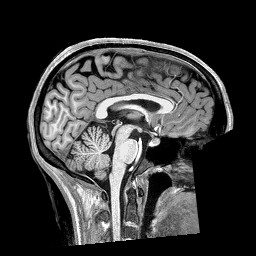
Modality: T1w
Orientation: sagittal